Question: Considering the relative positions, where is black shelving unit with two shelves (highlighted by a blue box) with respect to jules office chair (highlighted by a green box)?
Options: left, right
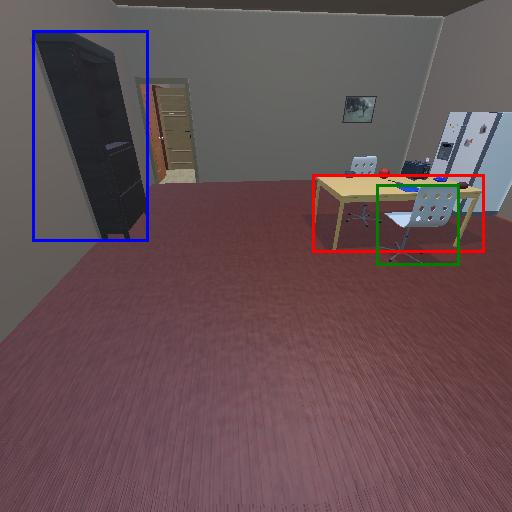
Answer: left